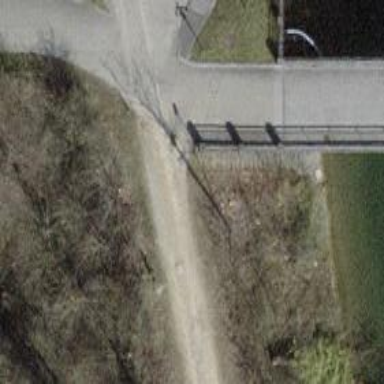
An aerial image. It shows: Bollard barrier.